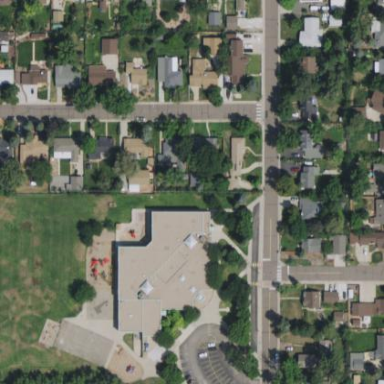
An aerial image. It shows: School.